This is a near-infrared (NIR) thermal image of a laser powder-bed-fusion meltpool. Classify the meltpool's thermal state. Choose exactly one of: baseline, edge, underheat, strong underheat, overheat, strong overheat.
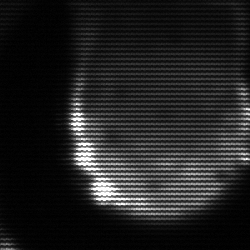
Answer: edge